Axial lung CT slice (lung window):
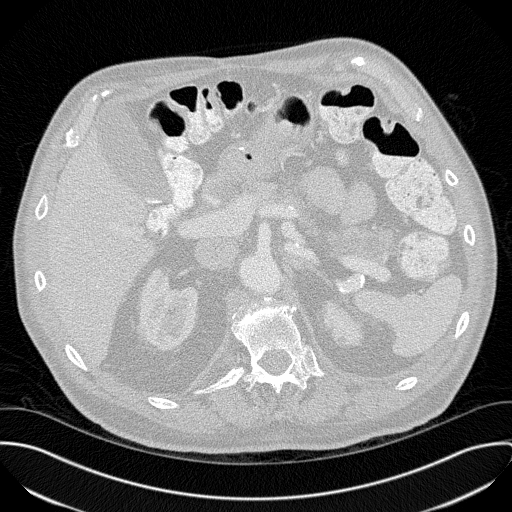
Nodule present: no